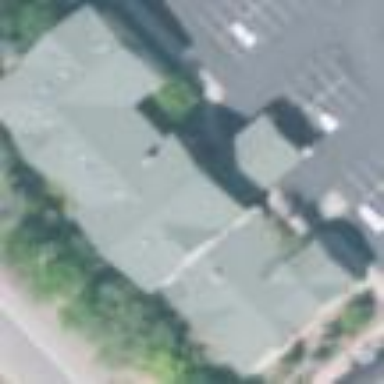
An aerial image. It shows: Hotel building.